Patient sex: M
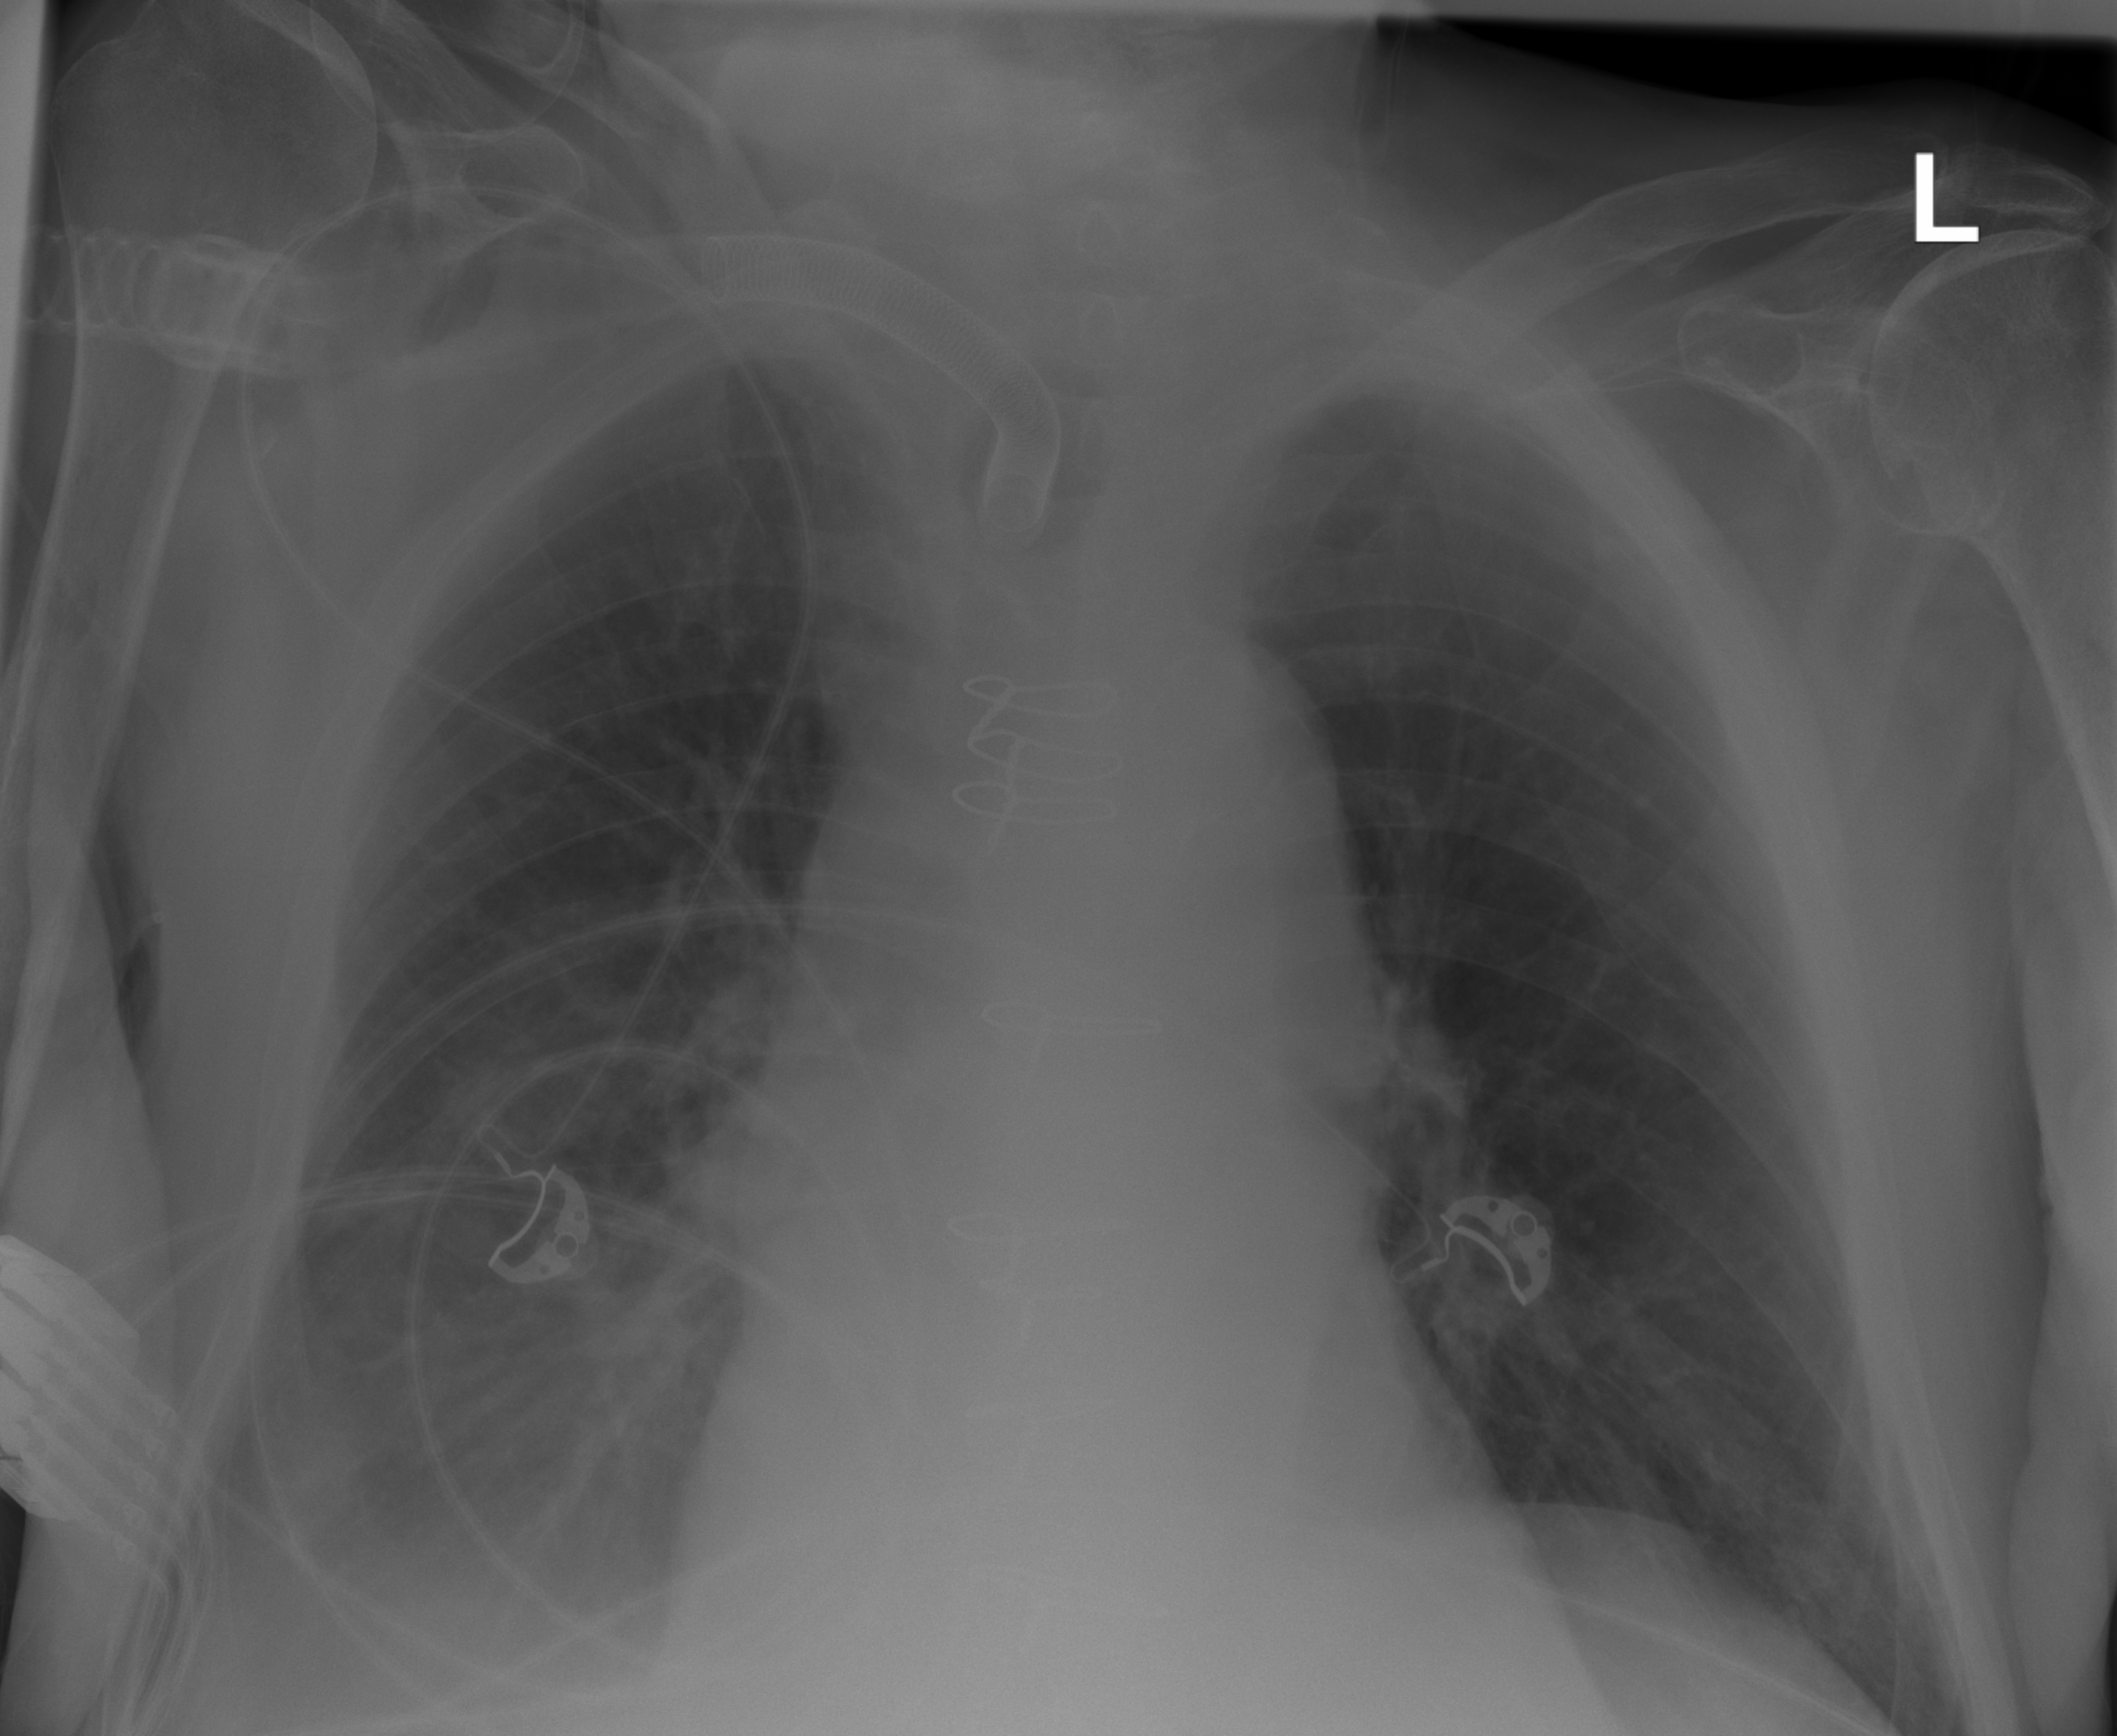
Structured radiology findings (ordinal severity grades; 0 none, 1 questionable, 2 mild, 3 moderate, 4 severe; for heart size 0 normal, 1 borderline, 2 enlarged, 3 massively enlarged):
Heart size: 2
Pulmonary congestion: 0
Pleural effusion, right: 2
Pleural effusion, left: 0
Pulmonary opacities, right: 0
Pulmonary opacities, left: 0
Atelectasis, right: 0
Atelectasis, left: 0